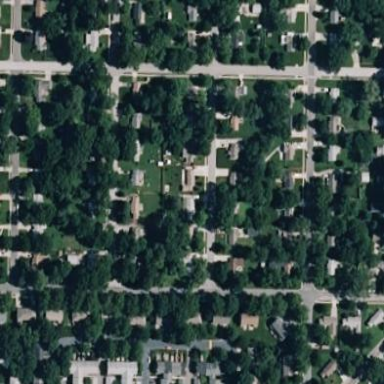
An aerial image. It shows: Single-family residential area.